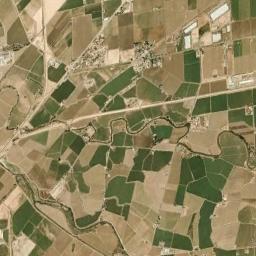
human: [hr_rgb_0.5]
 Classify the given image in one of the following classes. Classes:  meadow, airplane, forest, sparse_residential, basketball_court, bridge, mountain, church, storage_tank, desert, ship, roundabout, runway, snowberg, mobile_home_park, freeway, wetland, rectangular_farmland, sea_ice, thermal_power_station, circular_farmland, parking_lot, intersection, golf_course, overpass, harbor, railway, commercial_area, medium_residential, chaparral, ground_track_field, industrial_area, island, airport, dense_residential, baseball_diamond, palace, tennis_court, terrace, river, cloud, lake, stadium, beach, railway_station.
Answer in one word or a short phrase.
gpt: rectangular_farmland